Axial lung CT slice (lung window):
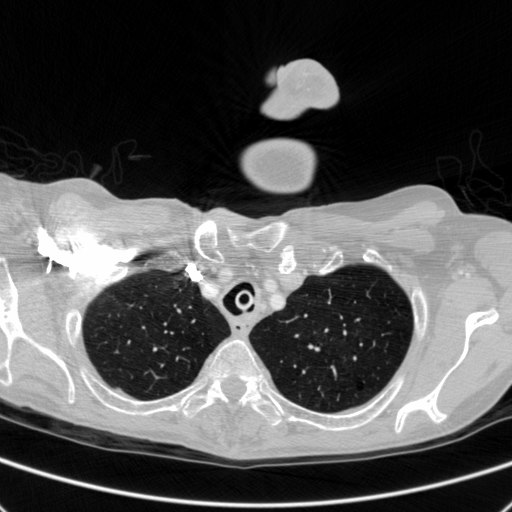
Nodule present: no